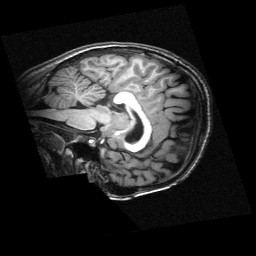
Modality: T1w
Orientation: sagittal
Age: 9
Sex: male
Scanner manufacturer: siemens
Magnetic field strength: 3 T
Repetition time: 2.3 s
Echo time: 0.00336 s